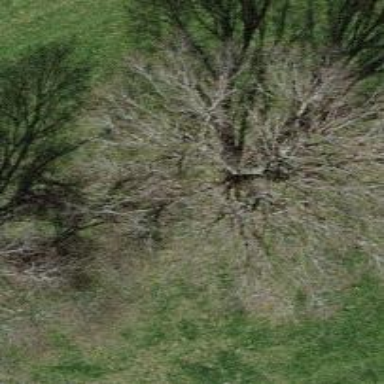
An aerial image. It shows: Single tag "natural: tree."